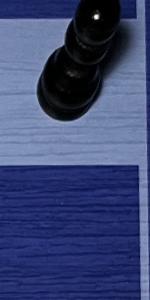
Label: Empty